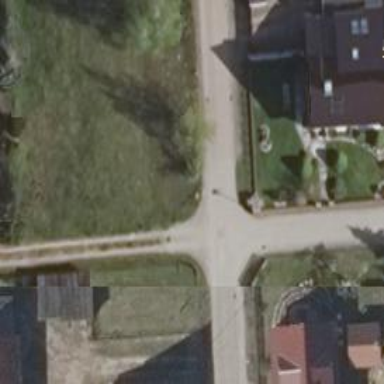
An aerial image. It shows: Residential road.